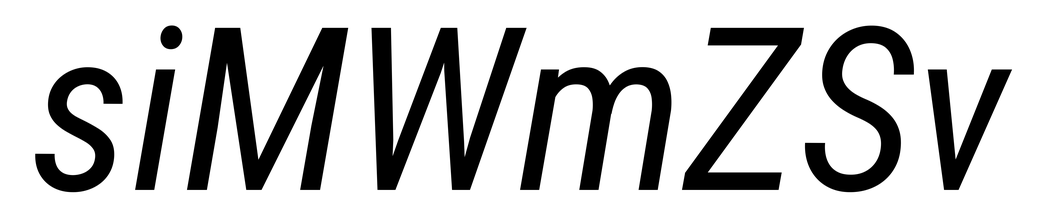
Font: Roboto-Italic_Condensed_Italic